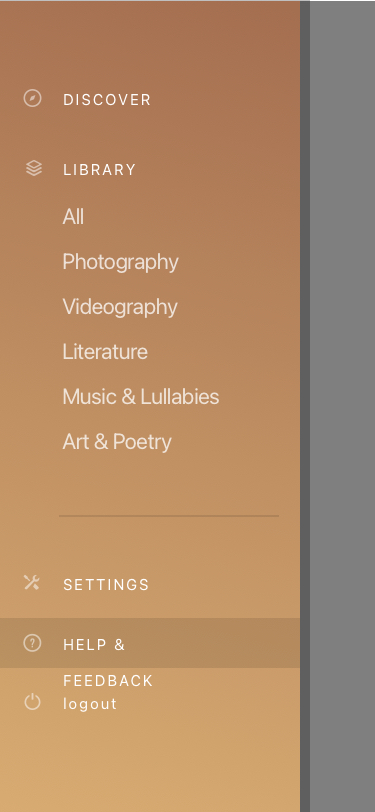
Text in this UI design:
logout
HELP & FEEDBACK
SETTINGS
All Photography Videography Literature Music & Lullabies Art & Poetry 
LIBRARY
DISCOVER